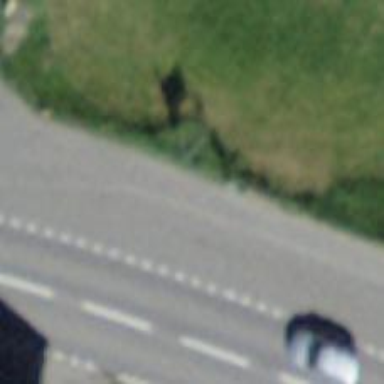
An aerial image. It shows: Bus stop along the road.